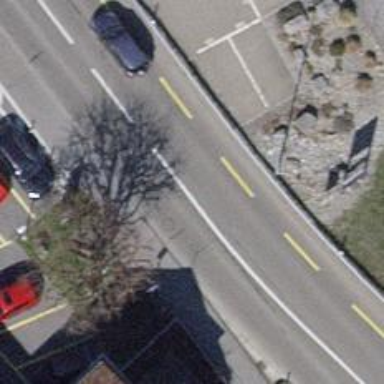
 featuring designated cycle lane on the left."